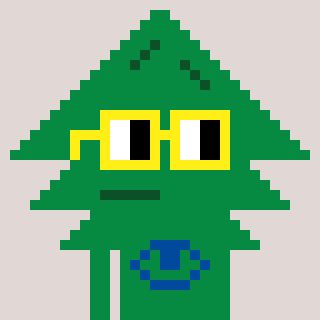
a pixel art character with square yellow glasses, a fir-shaped head and a green-colored body on a warm background